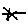
Label: star